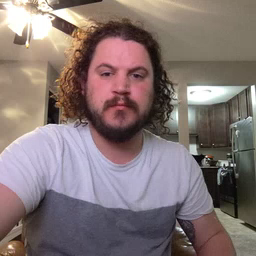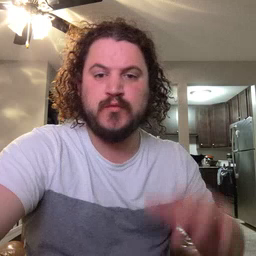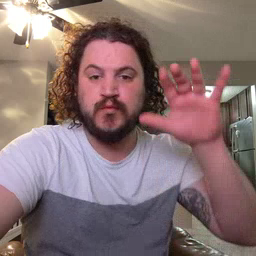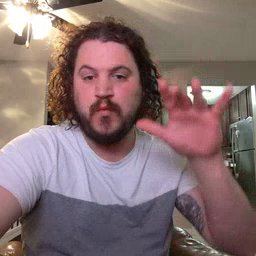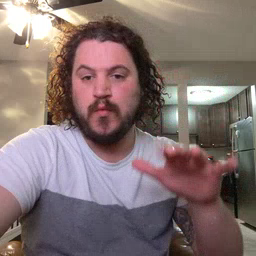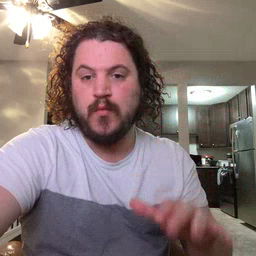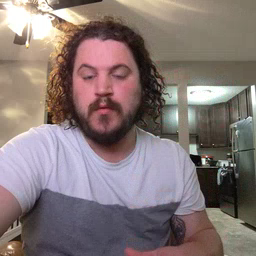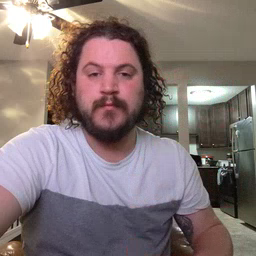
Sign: snow